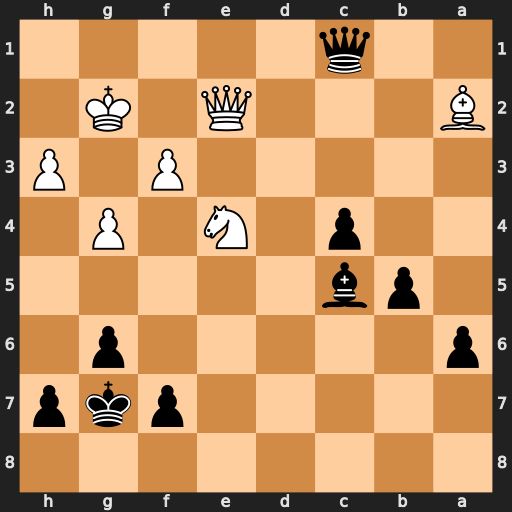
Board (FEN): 8/5pkp/p5p1/1pb5/2p1N1P1/5P1P/B3Q1K1/2q5
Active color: b
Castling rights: -
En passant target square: -
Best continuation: Qg1#